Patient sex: F
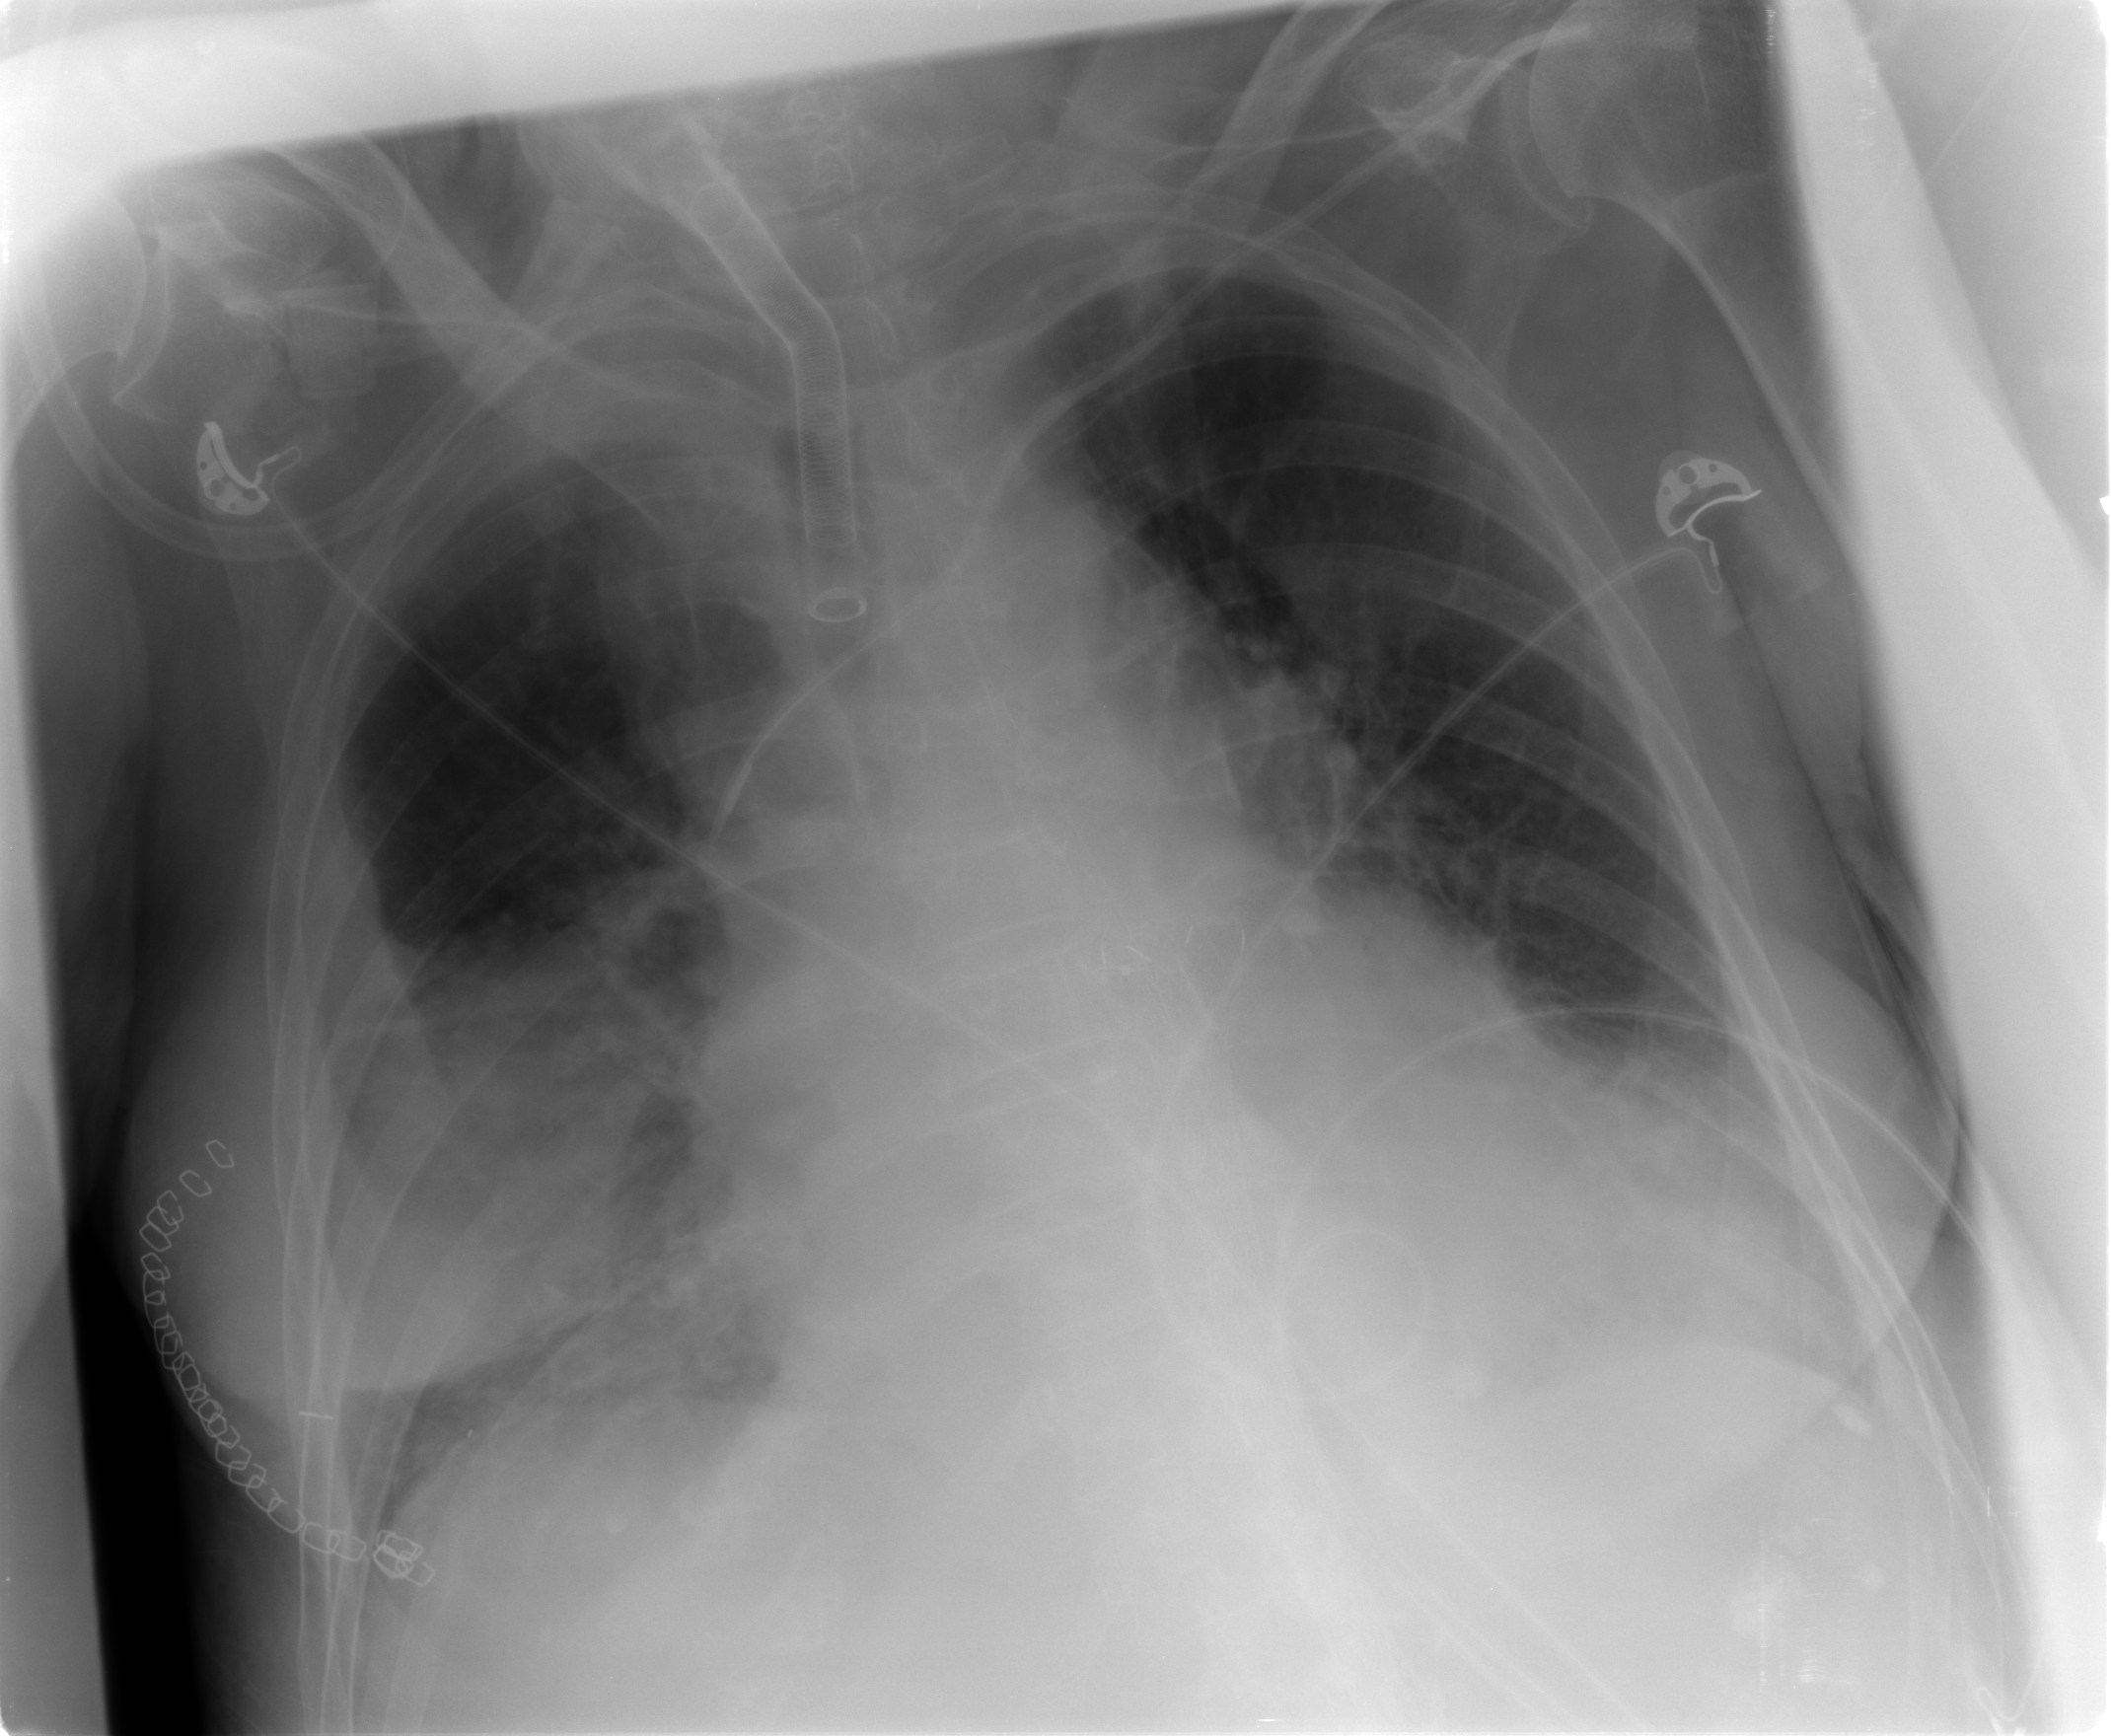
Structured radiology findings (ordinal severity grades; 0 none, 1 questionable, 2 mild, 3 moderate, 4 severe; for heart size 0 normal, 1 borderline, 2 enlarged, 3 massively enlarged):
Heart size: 2
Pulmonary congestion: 2
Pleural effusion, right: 2
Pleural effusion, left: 2
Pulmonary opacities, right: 3
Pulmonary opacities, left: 2
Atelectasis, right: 2
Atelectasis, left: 2